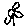
Label: flower